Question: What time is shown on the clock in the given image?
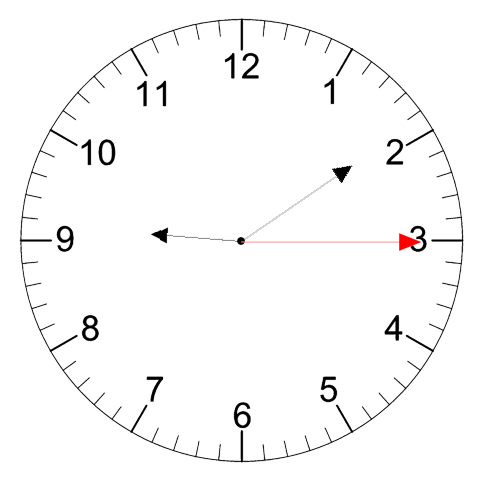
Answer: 09:09:15